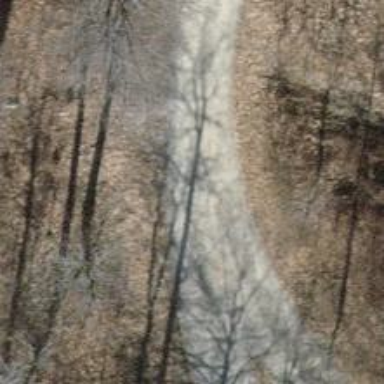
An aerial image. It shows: Unpaved track with grade3 tracktype.